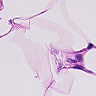
Metastatic tissue present: no